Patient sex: M
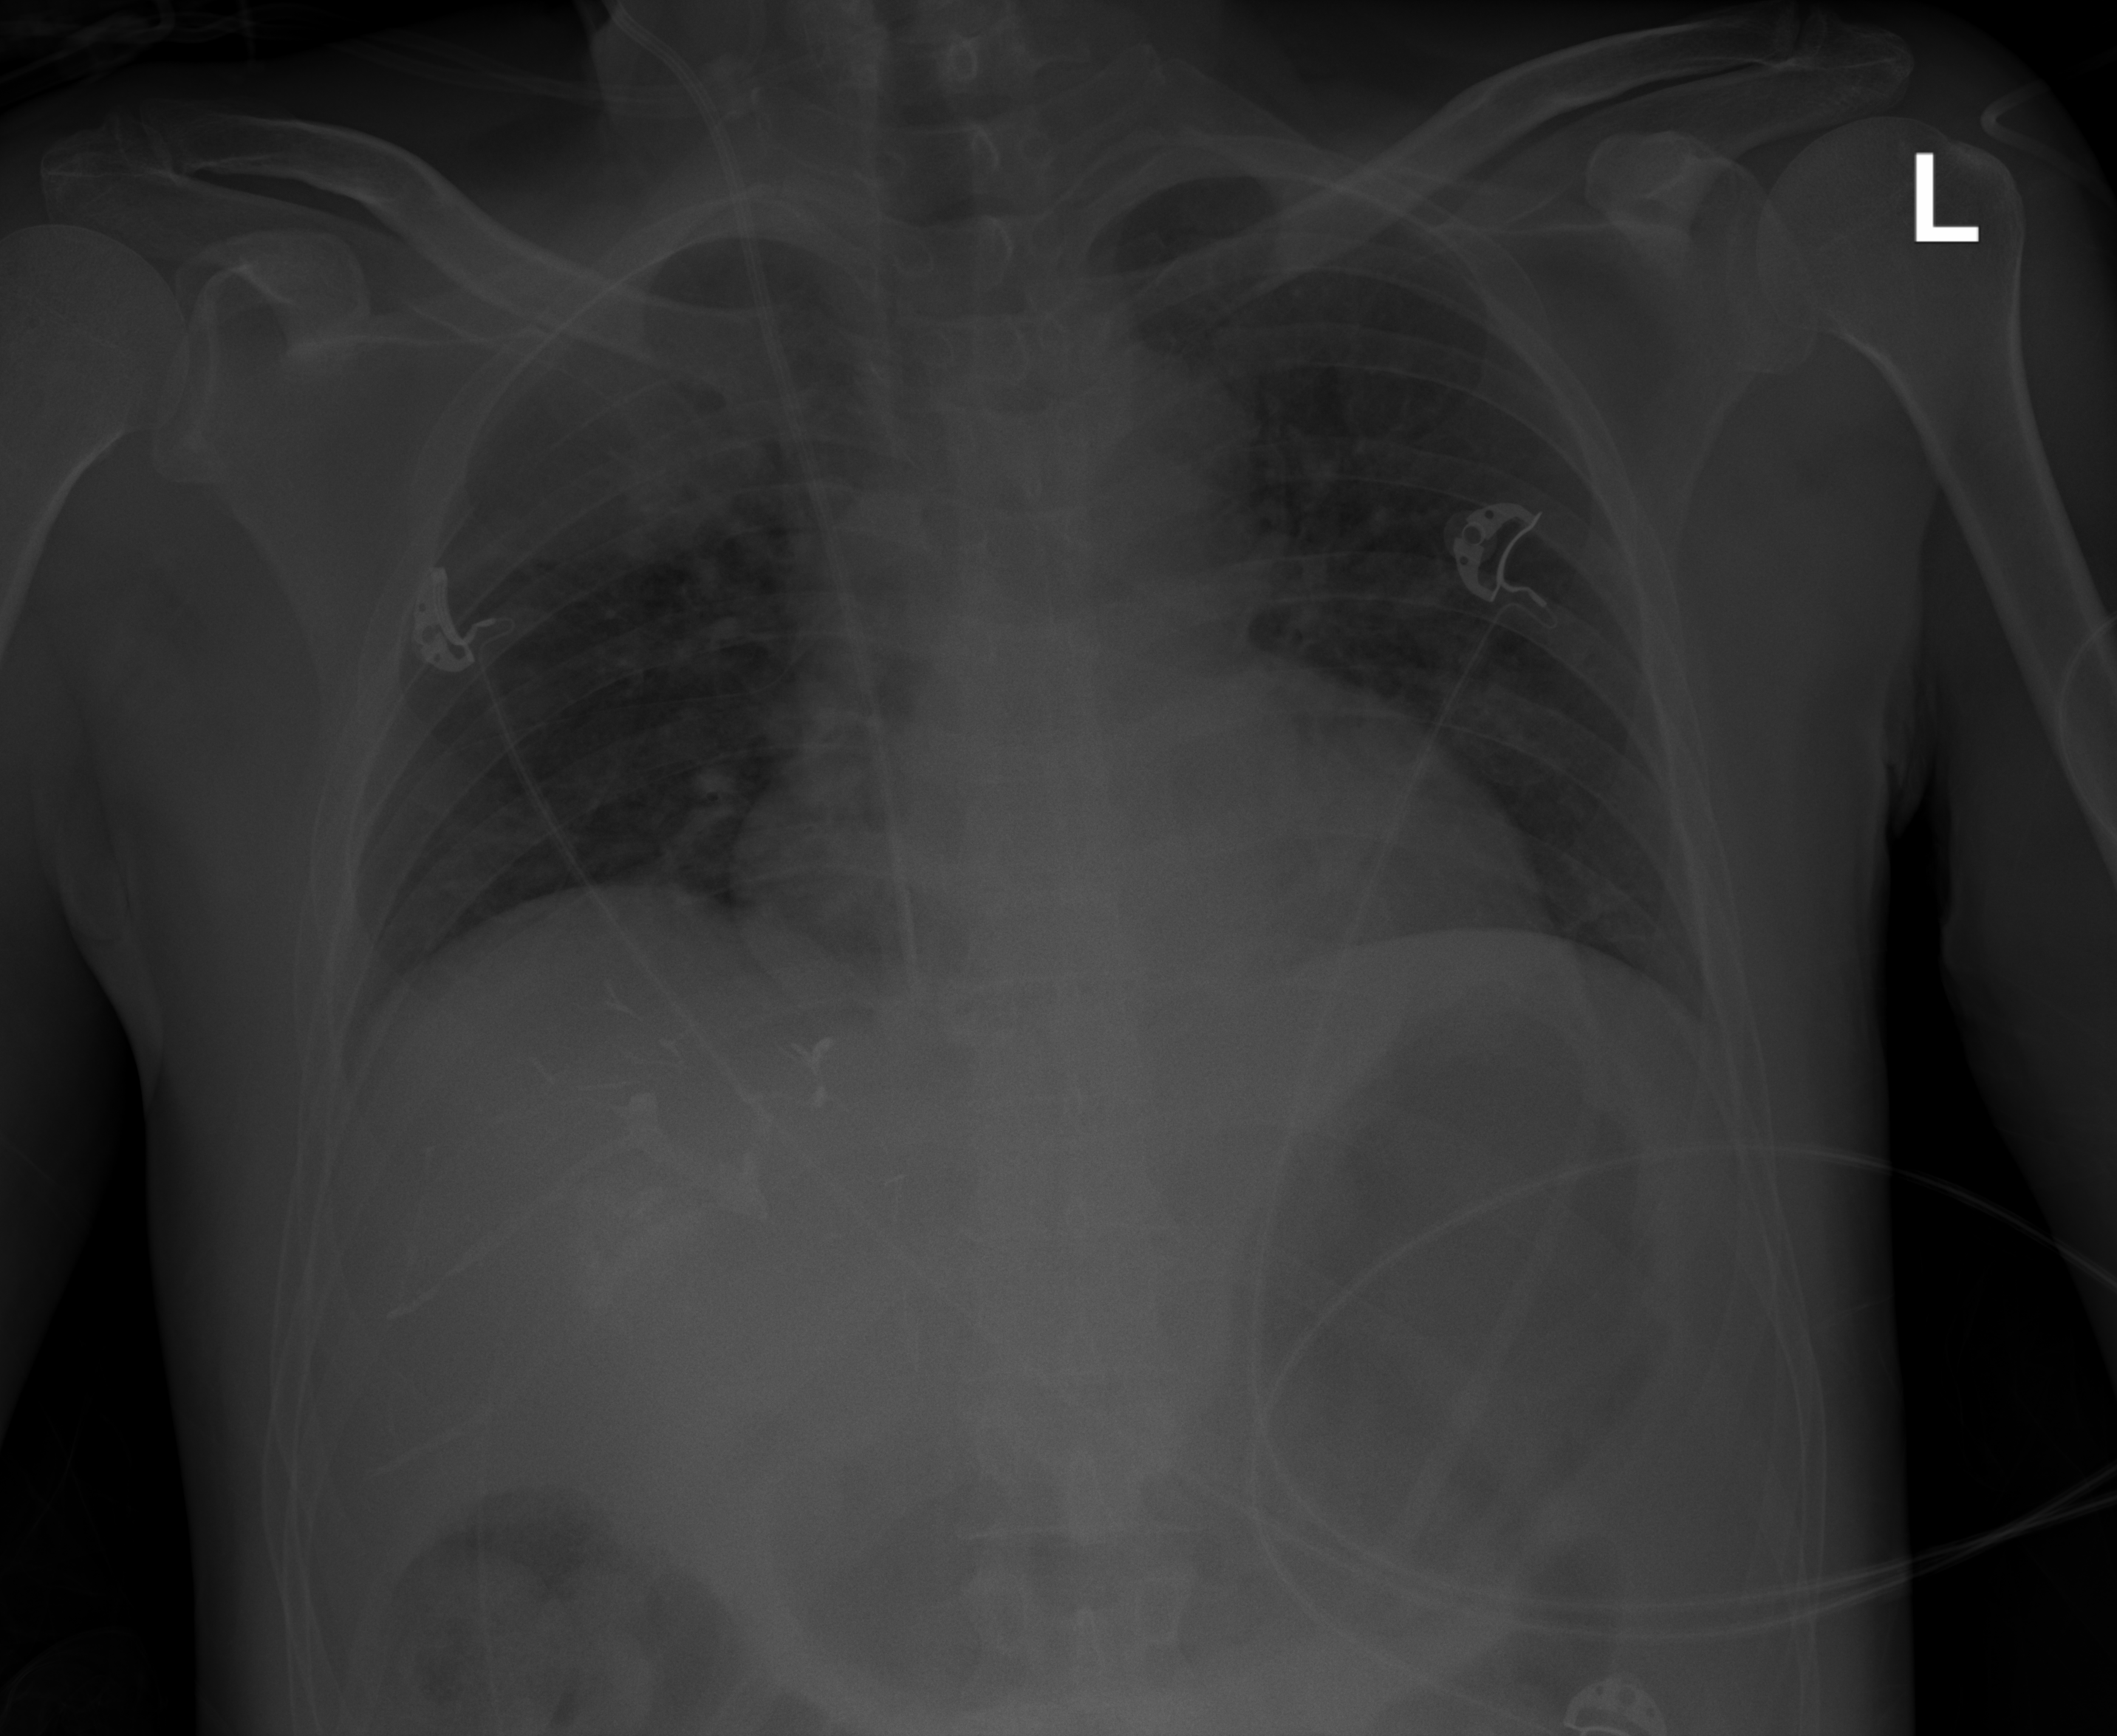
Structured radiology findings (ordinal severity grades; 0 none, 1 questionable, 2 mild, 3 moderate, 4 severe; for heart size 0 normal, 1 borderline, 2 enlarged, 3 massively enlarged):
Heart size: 1
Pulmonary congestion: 2
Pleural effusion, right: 0
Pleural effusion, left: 0
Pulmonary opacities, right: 2
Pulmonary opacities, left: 0
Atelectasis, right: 2
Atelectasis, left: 2